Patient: sex F, age 53
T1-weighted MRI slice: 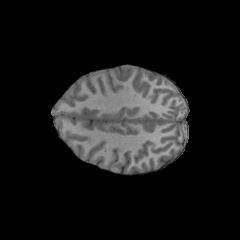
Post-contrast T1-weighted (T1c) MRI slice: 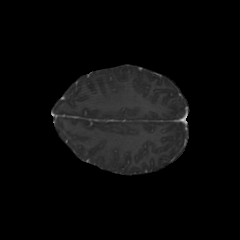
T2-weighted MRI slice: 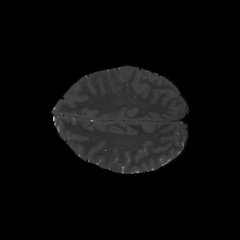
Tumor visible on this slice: no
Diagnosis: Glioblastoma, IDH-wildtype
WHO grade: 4